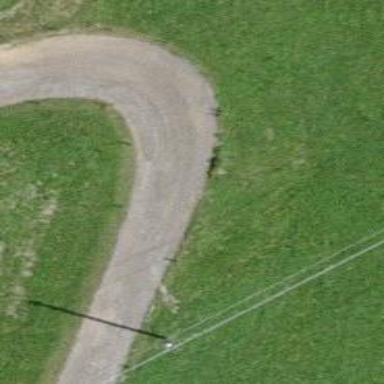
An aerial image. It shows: Track road with grade 1 pebblestone surface.